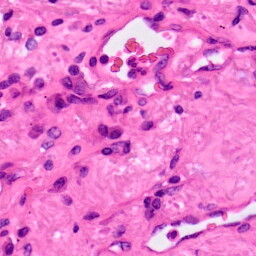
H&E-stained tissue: Lung